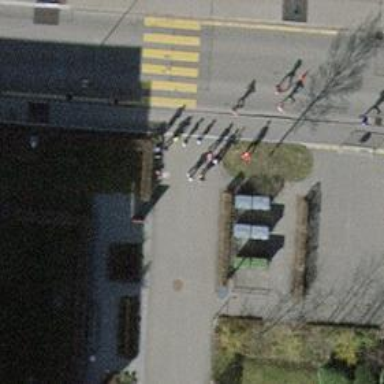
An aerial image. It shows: Bollard.